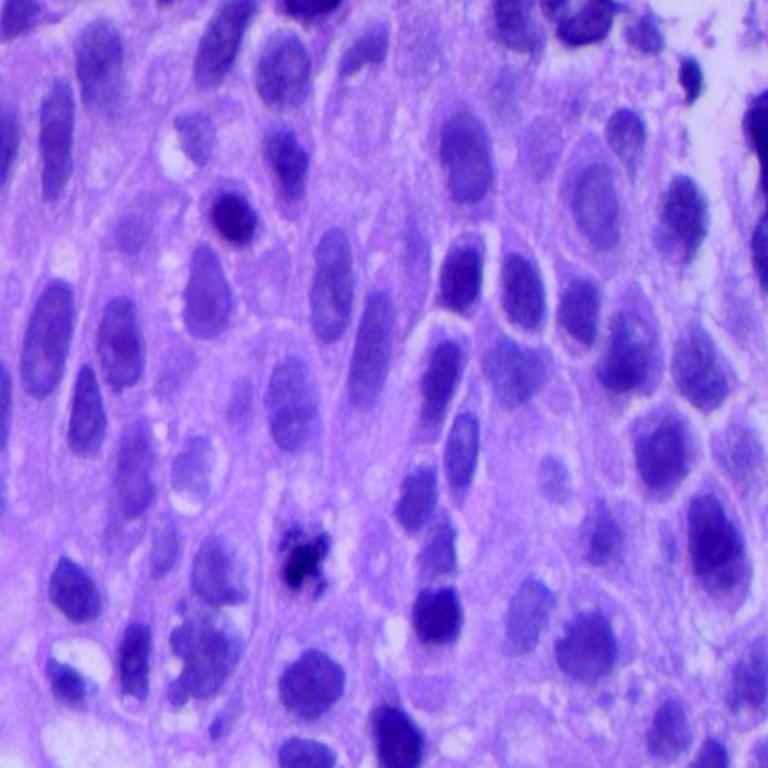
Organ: lung
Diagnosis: squamous carcinomas